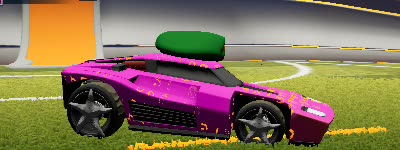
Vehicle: breakout